Question: How do I programmatically align the text of a sequence of UILabels within a horizontal 'UIStackView' so that all text is at the bottom of the views?
Below is an image of what I have and what I want. I already know how to create the views, I just can't figure out what properties or constraints are needed to get the text to align on the bottom of the views. Thanks.

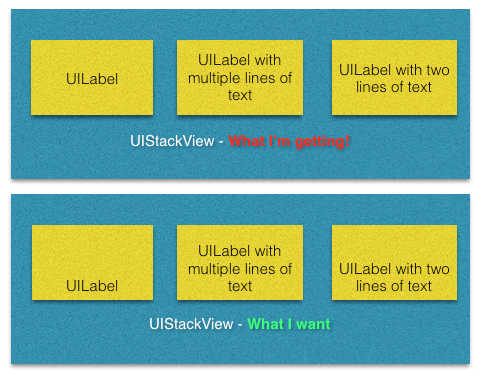
Answer: Related to what @mahbaleshwar mentioned, UILabels always center align.
However, UIStackView has some properties that will help you achieve the view you want, maybe without the yellow backgrounds.
'stackView.alignment = bottom' will align everything to the bottom.
However, if you need the yellow background, you will need to place your labels in a view. The view will have the yellow background, 'stackView.alignment = fill' will force those views to fill the space. Then, using constraints, you can pin your label to the leading, trailing and bottom edges of the parent view. The label should resize when you assign the text, giving the appearance you want.